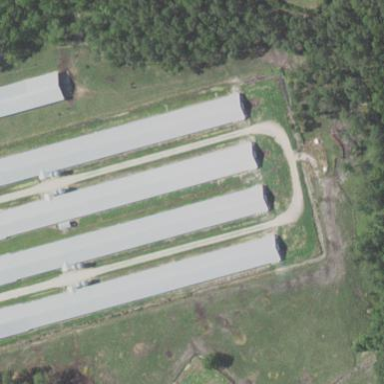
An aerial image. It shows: Farm auxiliary building.